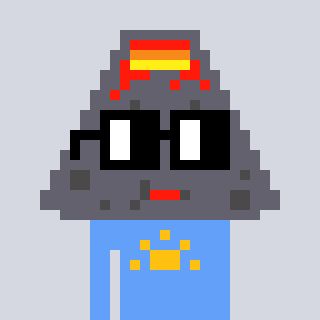
a pixel art character with square black glasses, a volcano-shaped head and a blue-colored body on a cool background